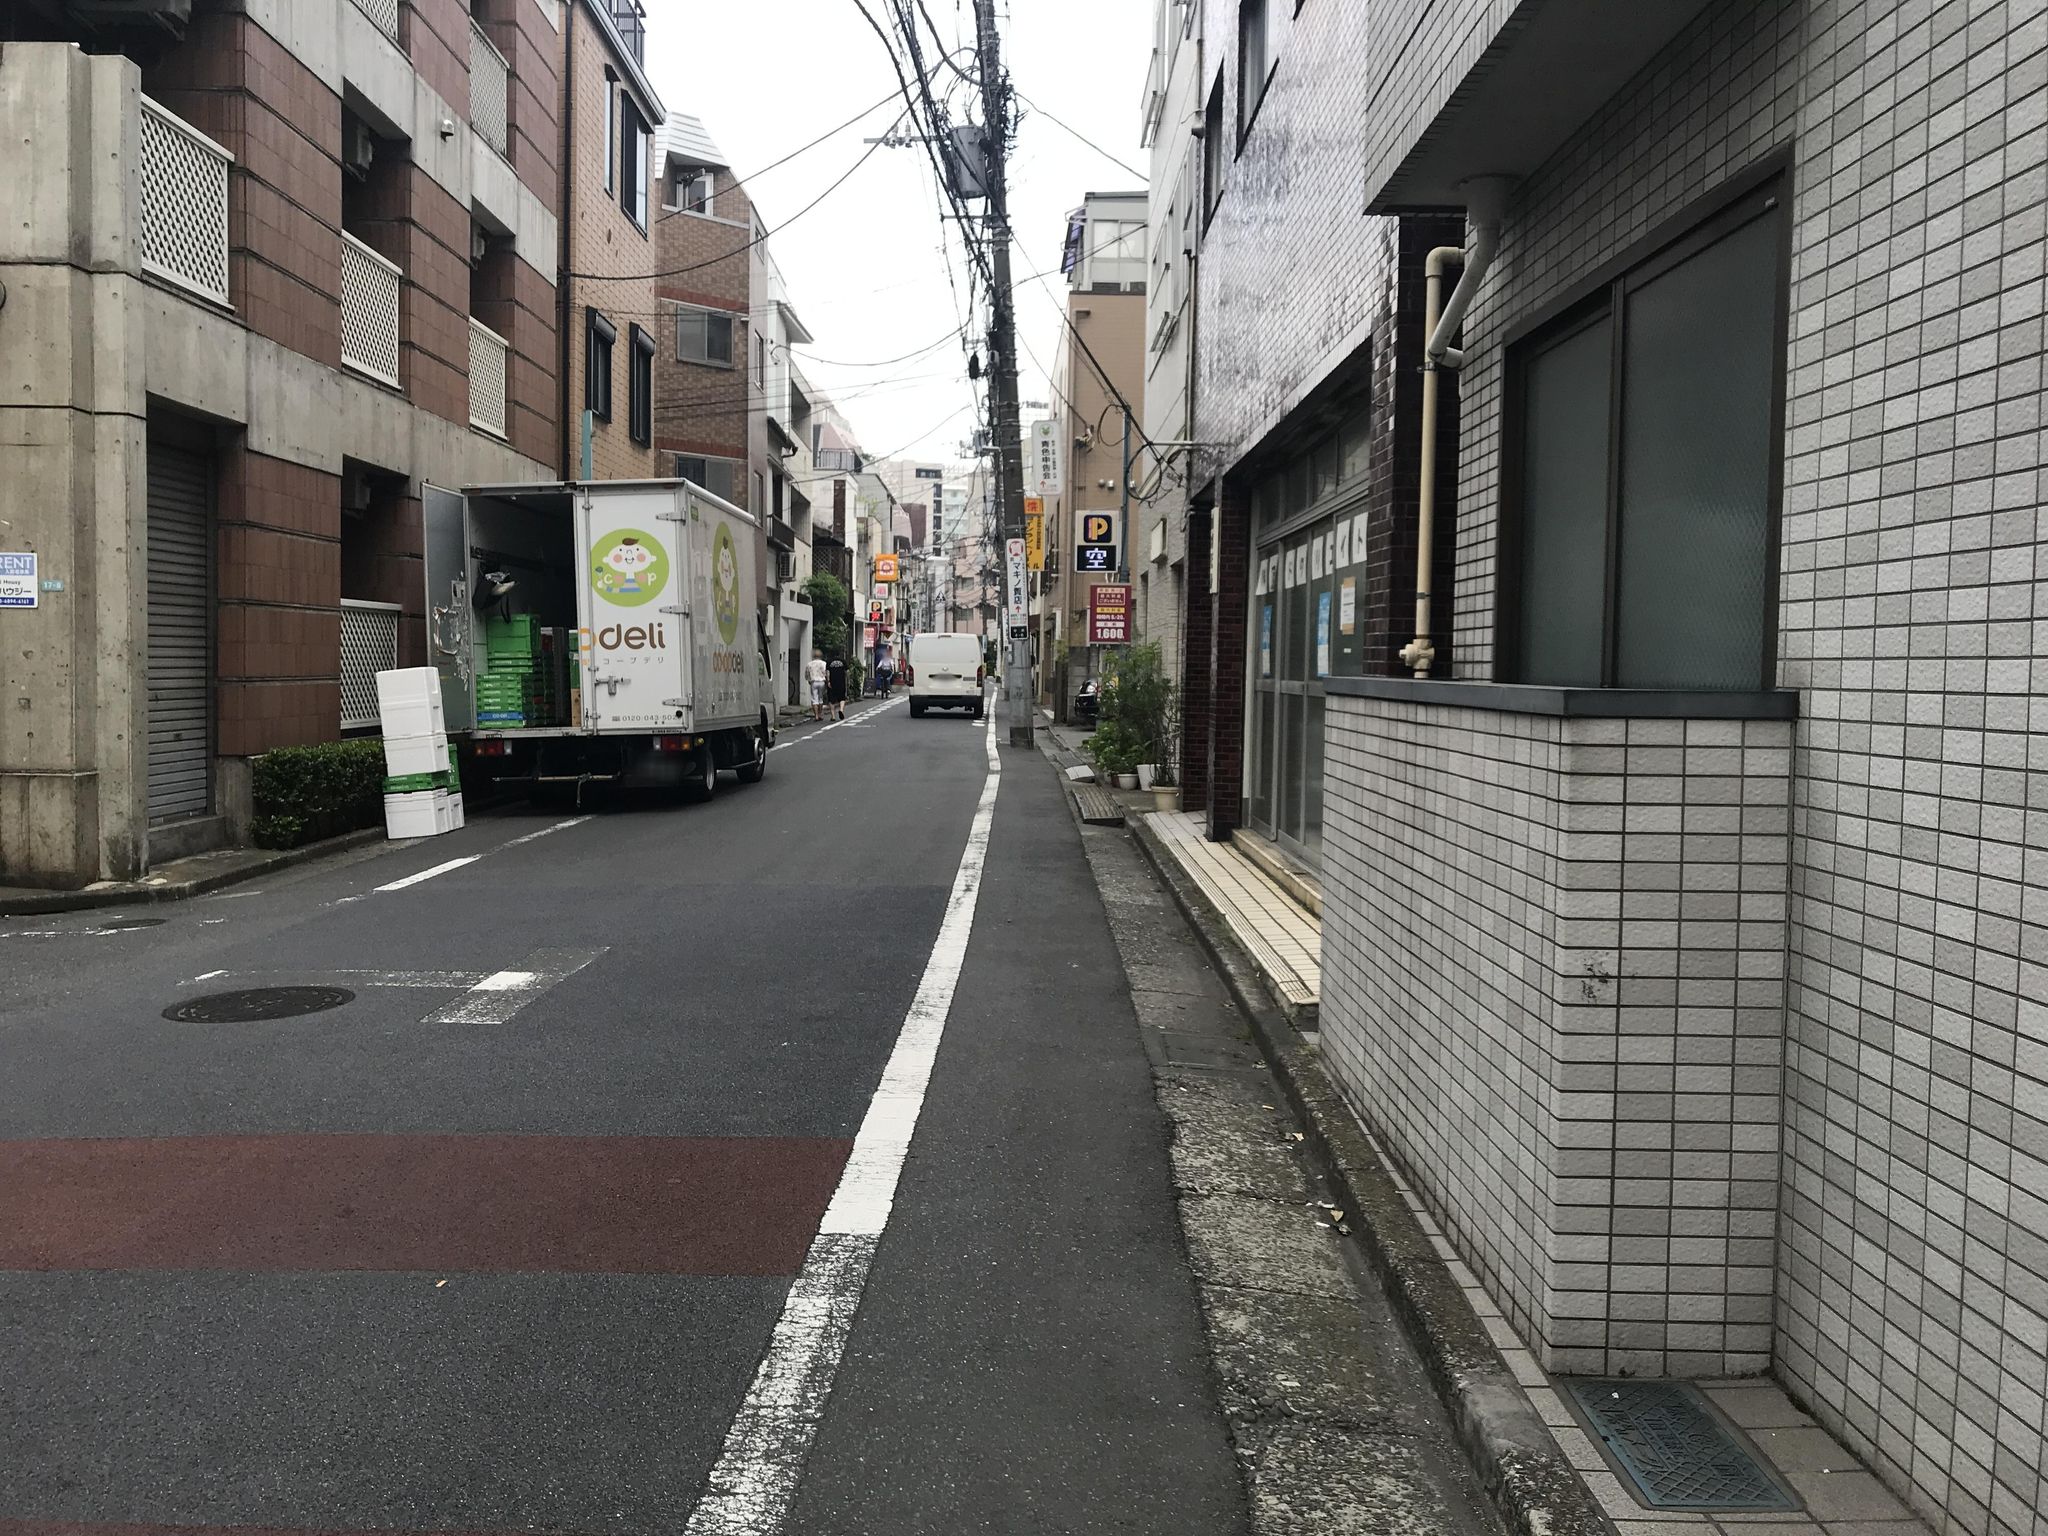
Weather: cloudy
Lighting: day
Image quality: good
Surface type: walking surface
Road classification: residential
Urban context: urban centre
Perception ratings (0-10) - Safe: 3.91, Lively: 4.44, Beautiful: 1.59, Boring: 0.88, Depressing: 5.59, Wealthy: 8.11